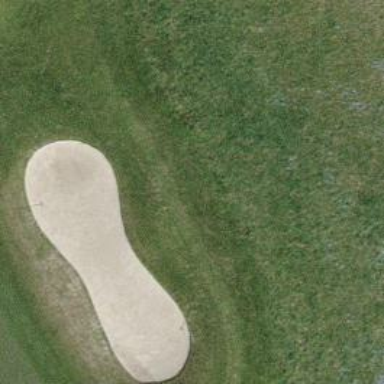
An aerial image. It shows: Sandy area is golf bunker.